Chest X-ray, PA view. Patient: 33 years old, sex M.
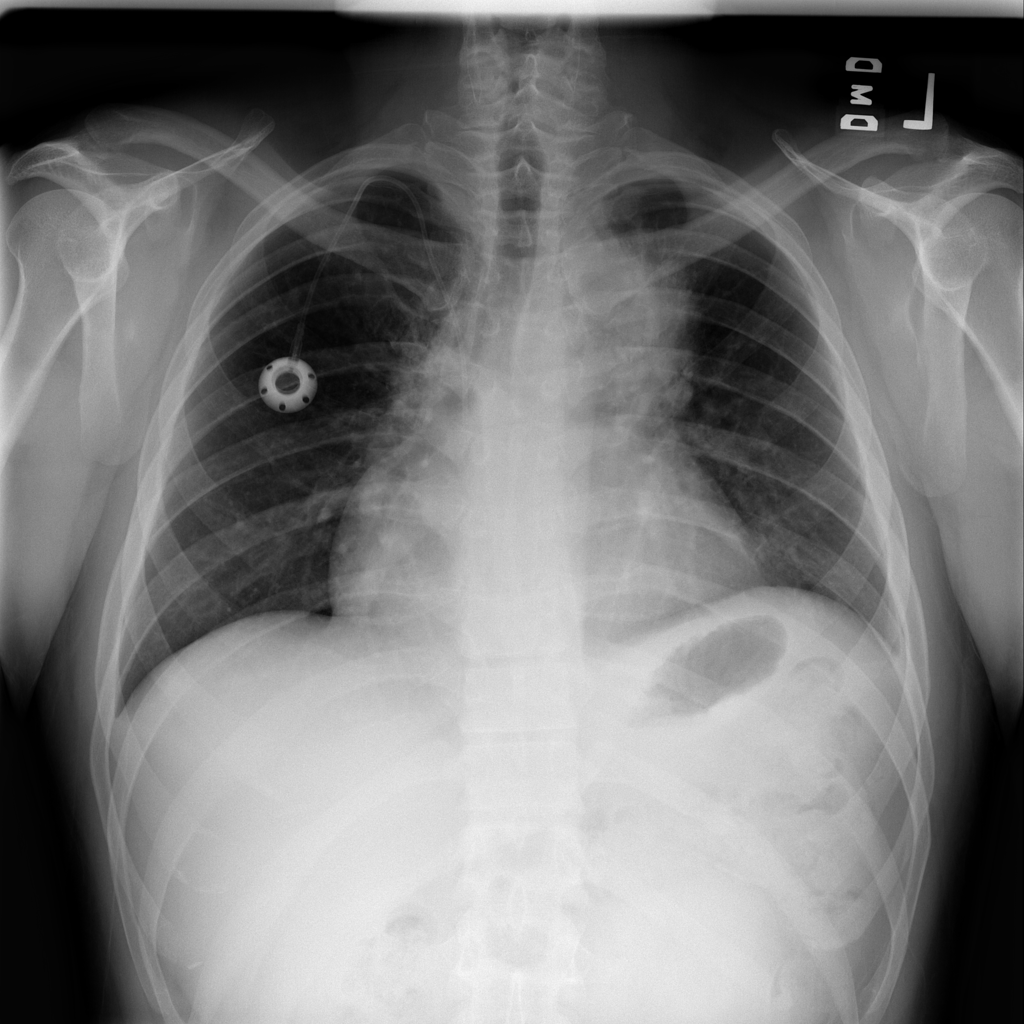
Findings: Cardiomegaly, Effusion, Mass